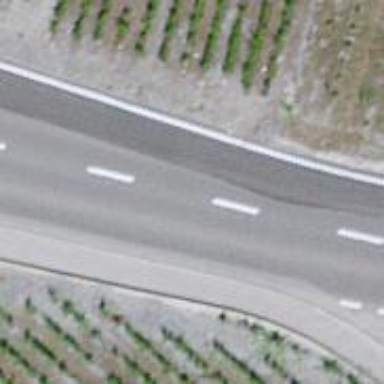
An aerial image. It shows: Secondary road with asphalt surface.